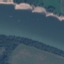
Land use / land cover class: River